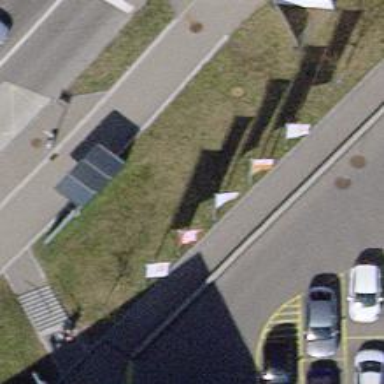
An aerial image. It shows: Flagpole which is man-made.